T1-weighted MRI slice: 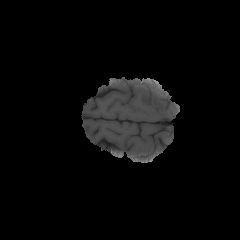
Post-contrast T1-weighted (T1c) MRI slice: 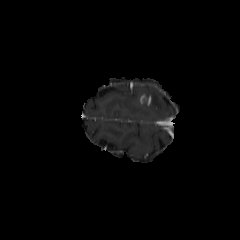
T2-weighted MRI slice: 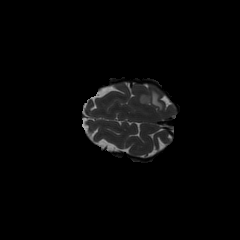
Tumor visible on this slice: yes